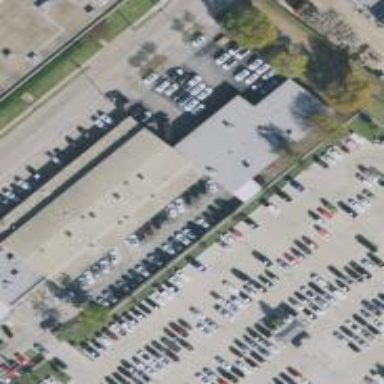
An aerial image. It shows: Warehouse.